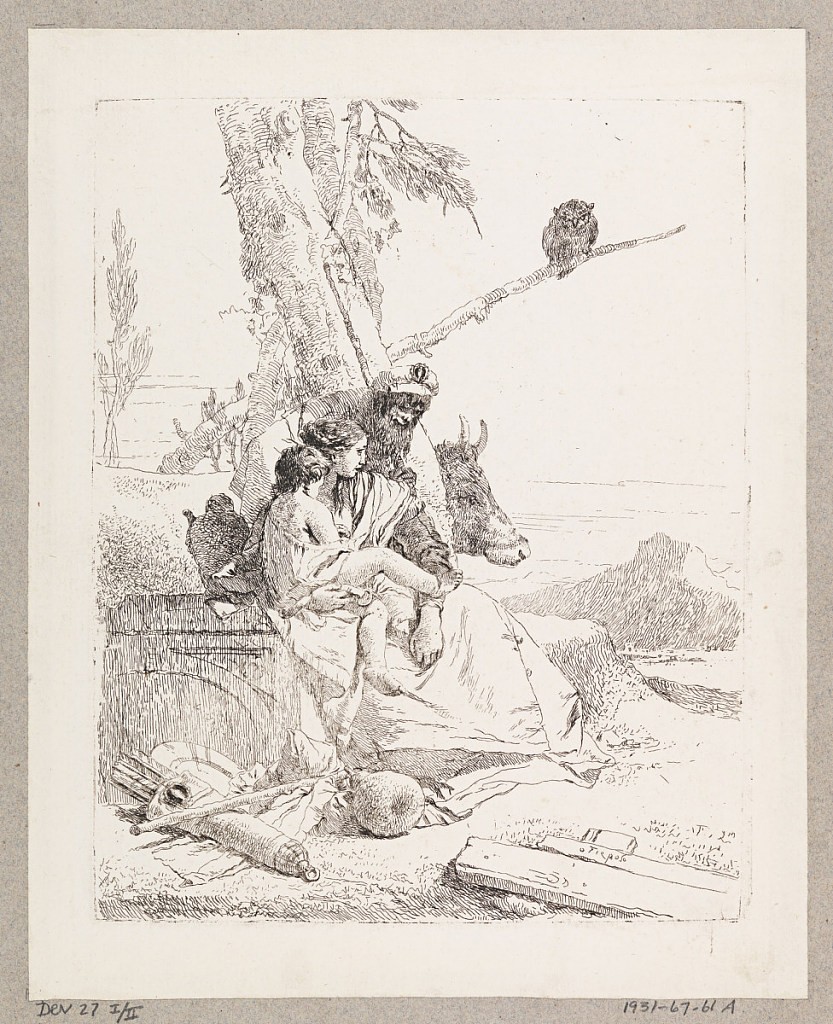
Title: Scherzi di Fantasia
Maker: Giovanni Battista Tiepolo, Italian, 1692 - 1770
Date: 1750–1760
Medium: Etching on laid paper
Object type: Print
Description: A seated woman with a child, and a man in a flat cap. In the foreground, a quiver, plate, gourd, and staff. In the background, trees, an owl, and the ox. First state, before the number.